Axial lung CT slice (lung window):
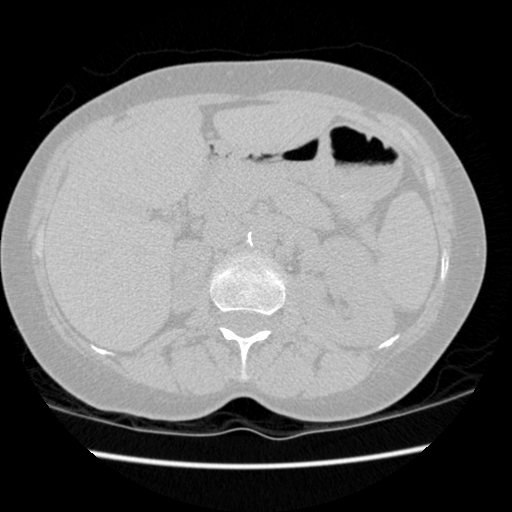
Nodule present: no